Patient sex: F
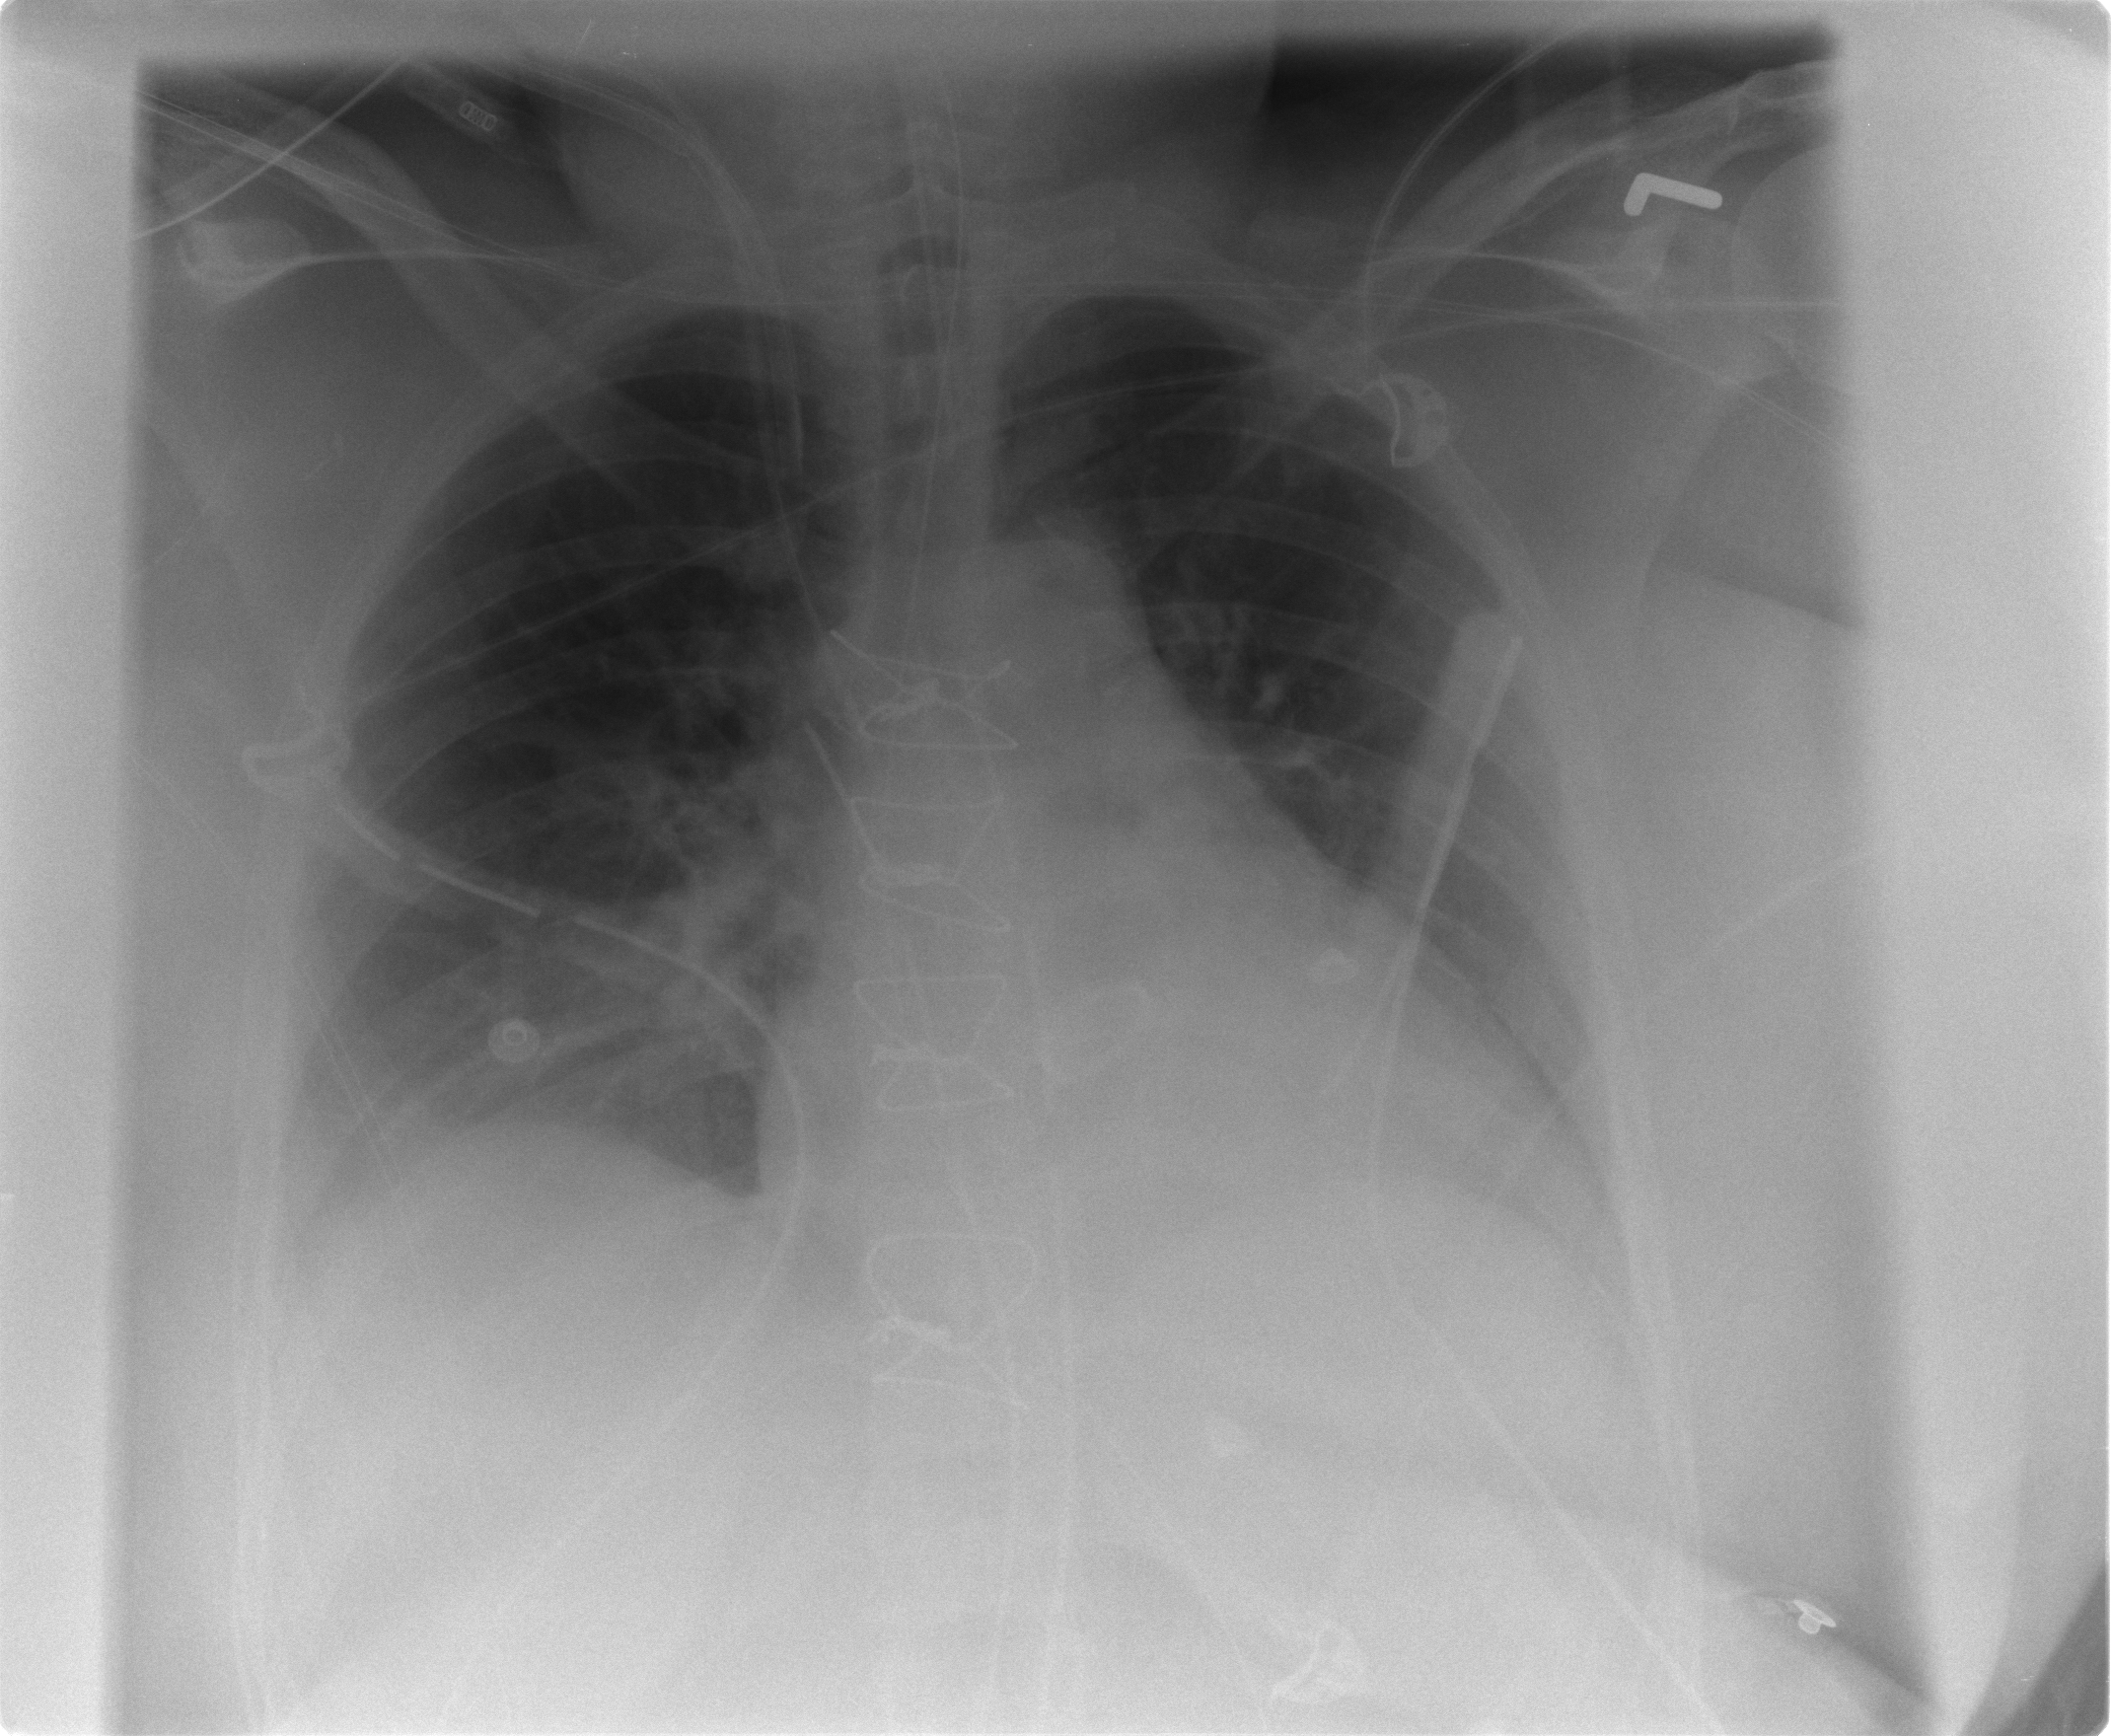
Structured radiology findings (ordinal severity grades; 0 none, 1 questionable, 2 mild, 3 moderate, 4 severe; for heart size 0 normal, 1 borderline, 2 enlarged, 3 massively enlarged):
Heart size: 0
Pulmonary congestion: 0
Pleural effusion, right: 1
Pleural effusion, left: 0
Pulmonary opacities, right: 0
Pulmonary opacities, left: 0
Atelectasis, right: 2
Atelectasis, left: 0